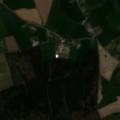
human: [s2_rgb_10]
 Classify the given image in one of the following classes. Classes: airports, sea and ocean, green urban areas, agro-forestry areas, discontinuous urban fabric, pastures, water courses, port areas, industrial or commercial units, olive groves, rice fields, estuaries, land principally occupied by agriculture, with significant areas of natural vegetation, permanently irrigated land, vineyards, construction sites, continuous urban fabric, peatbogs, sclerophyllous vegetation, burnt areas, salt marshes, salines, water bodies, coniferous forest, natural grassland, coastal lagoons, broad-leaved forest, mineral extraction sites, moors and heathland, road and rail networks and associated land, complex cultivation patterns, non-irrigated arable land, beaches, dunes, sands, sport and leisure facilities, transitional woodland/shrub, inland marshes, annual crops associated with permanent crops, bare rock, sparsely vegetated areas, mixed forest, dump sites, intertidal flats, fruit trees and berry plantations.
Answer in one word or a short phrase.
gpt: non-irrigated arable land, pastures, coniferous forest